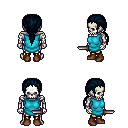
a pixel art fantasy rpg character, male body template, skeleton, teal tunic, gold greaves, raven ponytail hairstyle, brown shoes, dagger, four views (front, back, left, right), 2x2 character sprite sheet, small pixel art, hard edges, no anti-aliasing